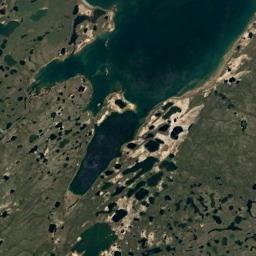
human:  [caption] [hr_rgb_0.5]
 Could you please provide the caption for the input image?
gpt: Brown trivial bare land in the river in a wetland .

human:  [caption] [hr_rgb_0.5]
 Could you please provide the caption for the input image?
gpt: The wetland consists of bare land, Dry plants and water .

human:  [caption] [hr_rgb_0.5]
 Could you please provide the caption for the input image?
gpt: Many waters of different sizes are surrounded by wetlands .

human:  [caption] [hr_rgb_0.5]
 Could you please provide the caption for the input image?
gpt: There are two lakes of similar size in this wetland .

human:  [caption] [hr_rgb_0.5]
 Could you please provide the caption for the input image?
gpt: There are many green areas and water areas on the wetland .